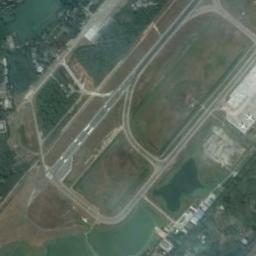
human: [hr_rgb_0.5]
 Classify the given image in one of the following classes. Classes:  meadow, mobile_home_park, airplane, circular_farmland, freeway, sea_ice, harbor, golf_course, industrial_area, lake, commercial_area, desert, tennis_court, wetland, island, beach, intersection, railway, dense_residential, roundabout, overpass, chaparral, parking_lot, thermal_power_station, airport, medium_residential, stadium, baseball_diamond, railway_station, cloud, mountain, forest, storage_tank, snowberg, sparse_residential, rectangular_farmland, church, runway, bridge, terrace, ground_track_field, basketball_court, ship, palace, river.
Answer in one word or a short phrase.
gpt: airport